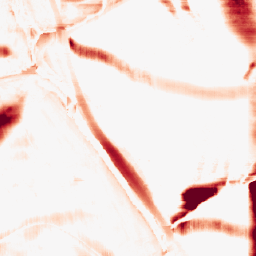
Category: morphological
Decomposition family: morphological_rect
Decomposition parameters: operation: opening
width: 50
height: 20
Upsampling method: nearest
Upsampling parameters: scale: 2
Upsampling scale: 2